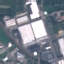
Land use / land cover: Industrial